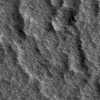
Atmospheric dust classification: not_dusty